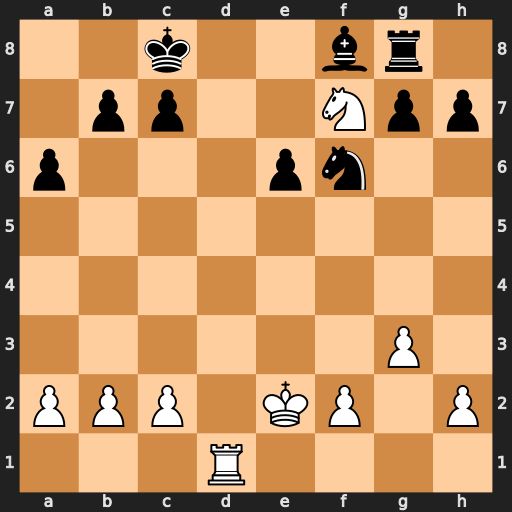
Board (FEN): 2k2br1/1pp2Npp/p3pn2/8/8/6P1/PPP1KP1P/3R4
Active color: w
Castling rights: -
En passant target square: -
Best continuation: Rd8#